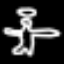
Label: angel